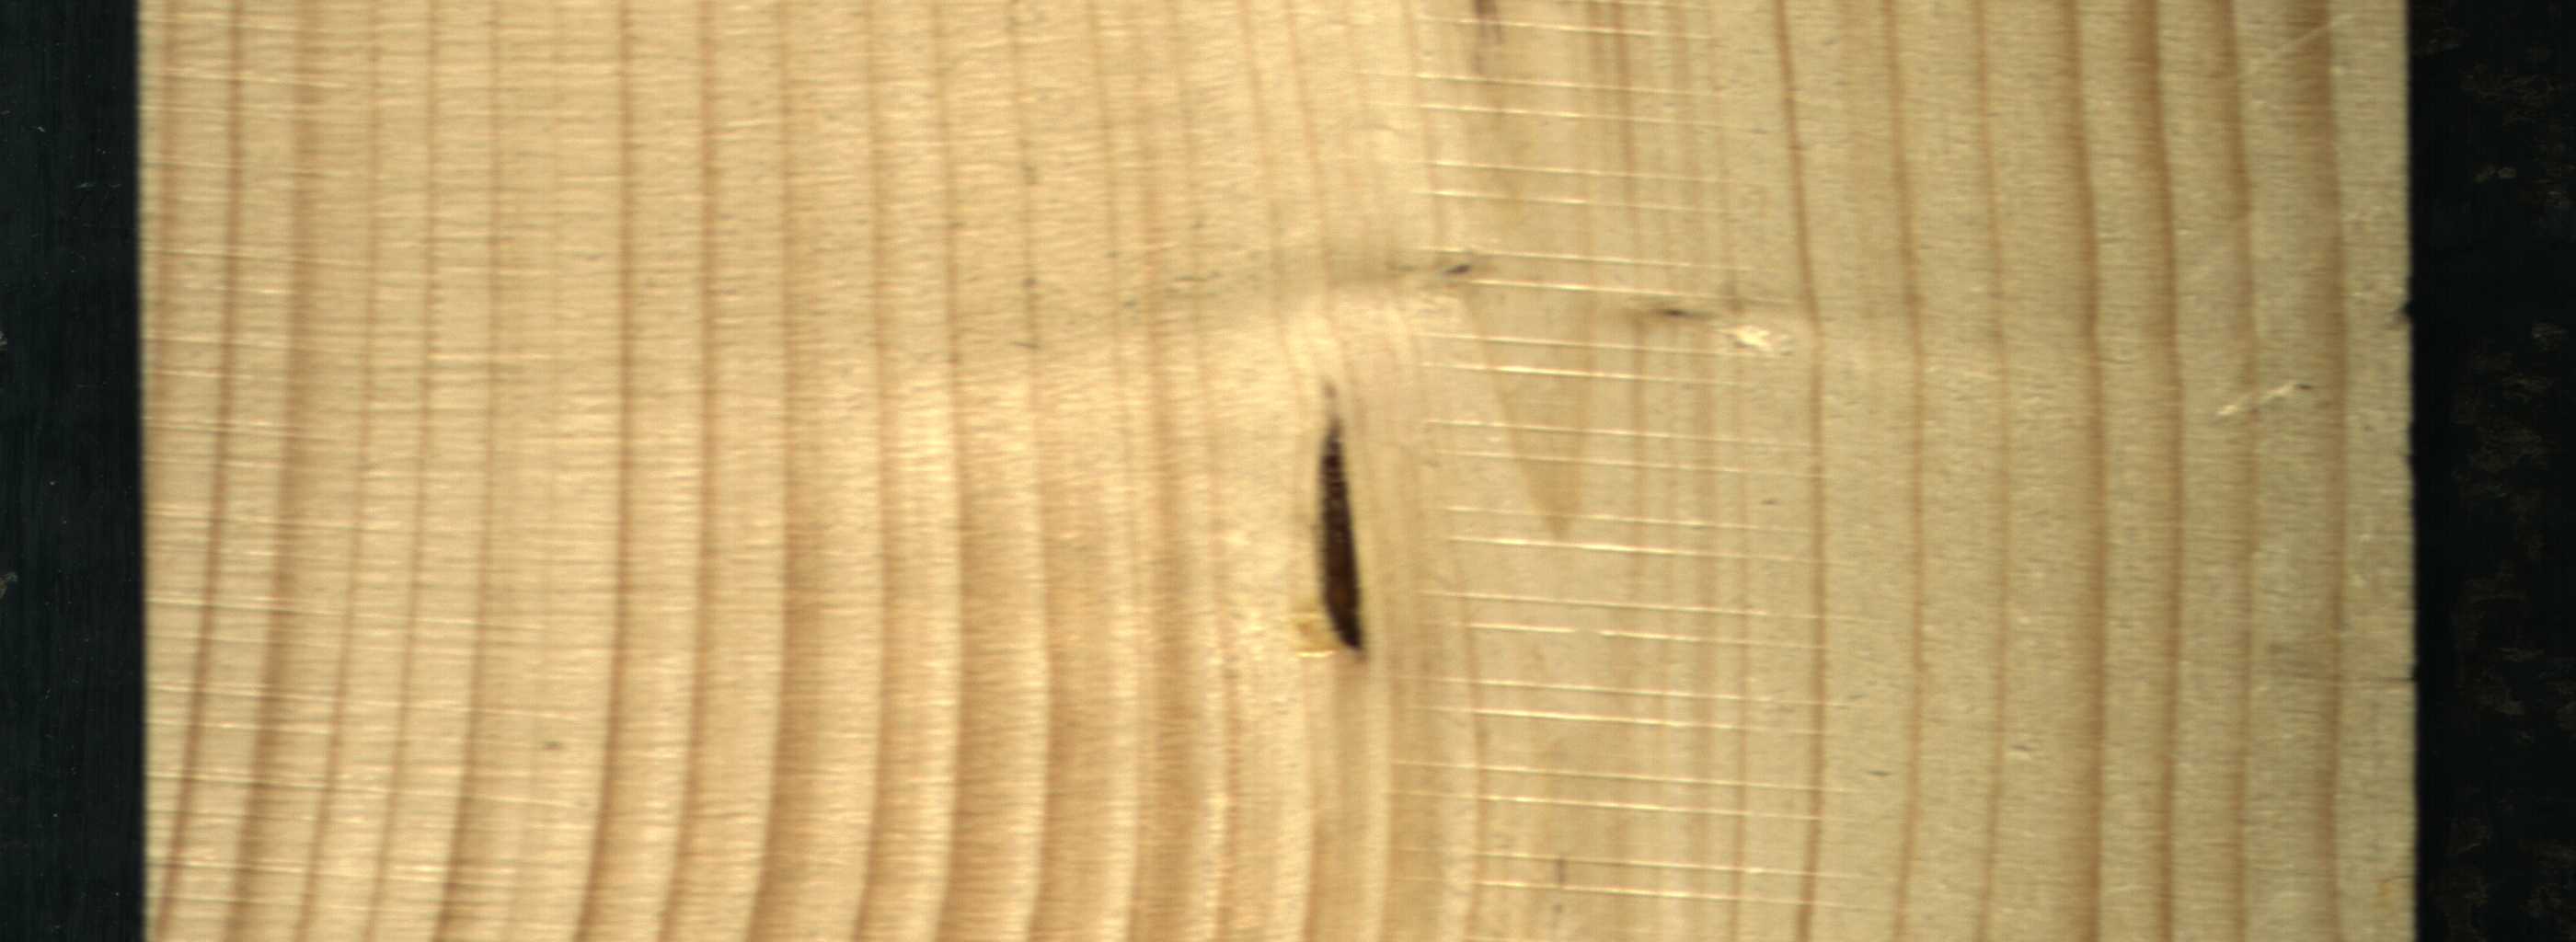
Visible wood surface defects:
resin